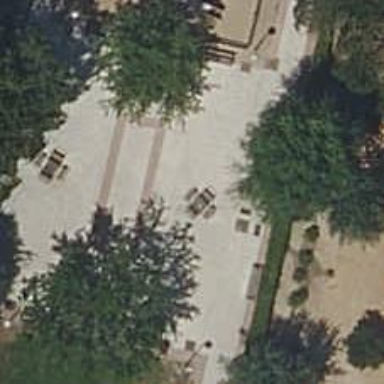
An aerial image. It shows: Picnic table located in leisure land area.